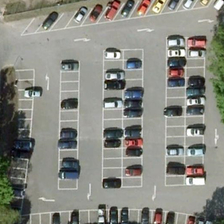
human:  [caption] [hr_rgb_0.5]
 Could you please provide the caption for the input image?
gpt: although parking lot of cars still have a lot of parking spaces .

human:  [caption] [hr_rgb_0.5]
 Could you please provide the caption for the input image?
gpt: many cars are parked in a parking lot near some green trees .

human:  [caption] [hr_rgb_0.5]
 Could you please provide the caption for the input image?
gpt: many cars are parked in a parking lot near some green trees .

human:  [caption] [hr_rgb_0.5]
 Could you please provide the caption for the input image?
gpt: a parking lot with lots of cars .

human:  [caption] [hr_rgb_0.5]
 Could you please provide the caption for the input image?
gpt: a parking lot with lots of cars .